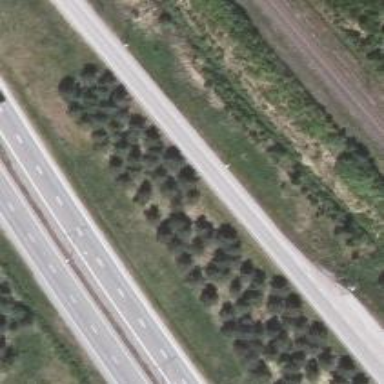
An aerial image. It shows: Trunk link highway.